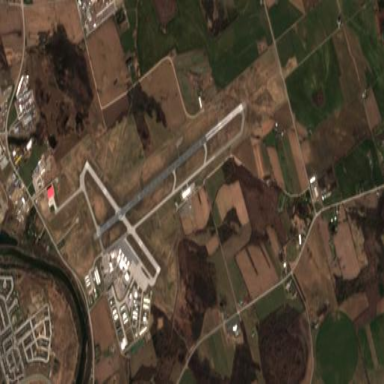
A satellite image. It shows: The area is taxiway in the airport.